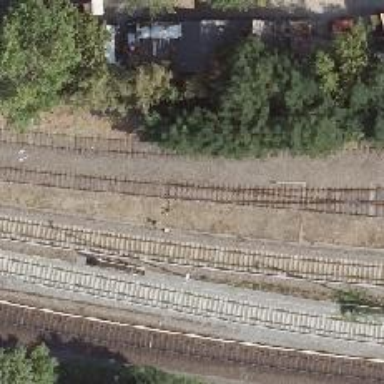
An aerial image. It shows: Railway switch.